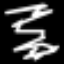
Label: squiggle